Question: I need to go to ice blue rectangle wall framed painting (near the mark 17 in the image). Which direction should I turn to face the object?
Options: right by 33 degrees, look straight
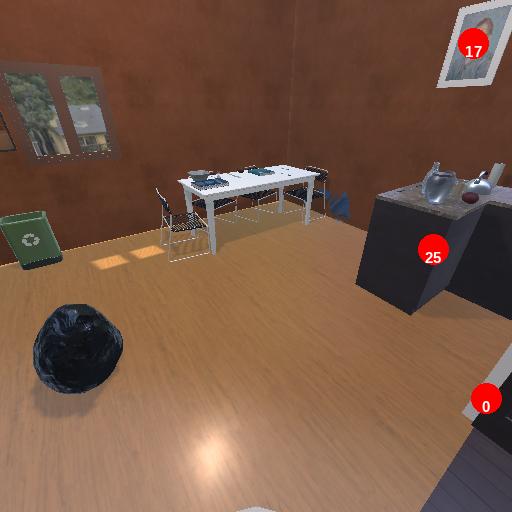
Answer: right by 33 degrees